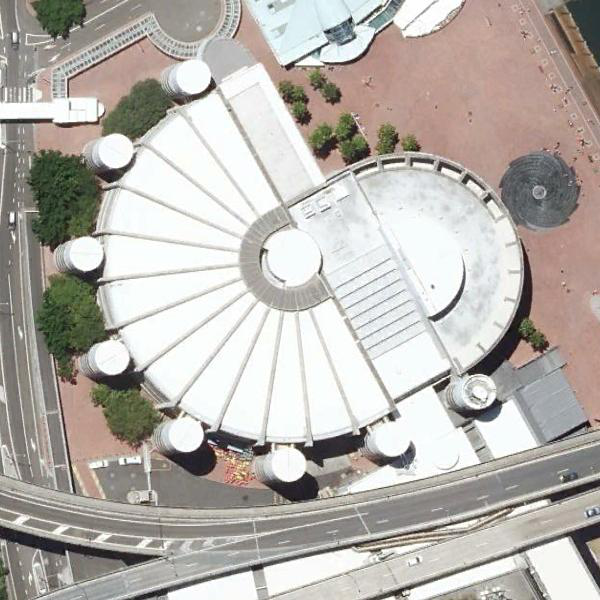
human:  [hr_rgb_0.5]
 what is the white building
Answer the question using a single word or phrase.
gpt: center